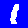
Digit: 1